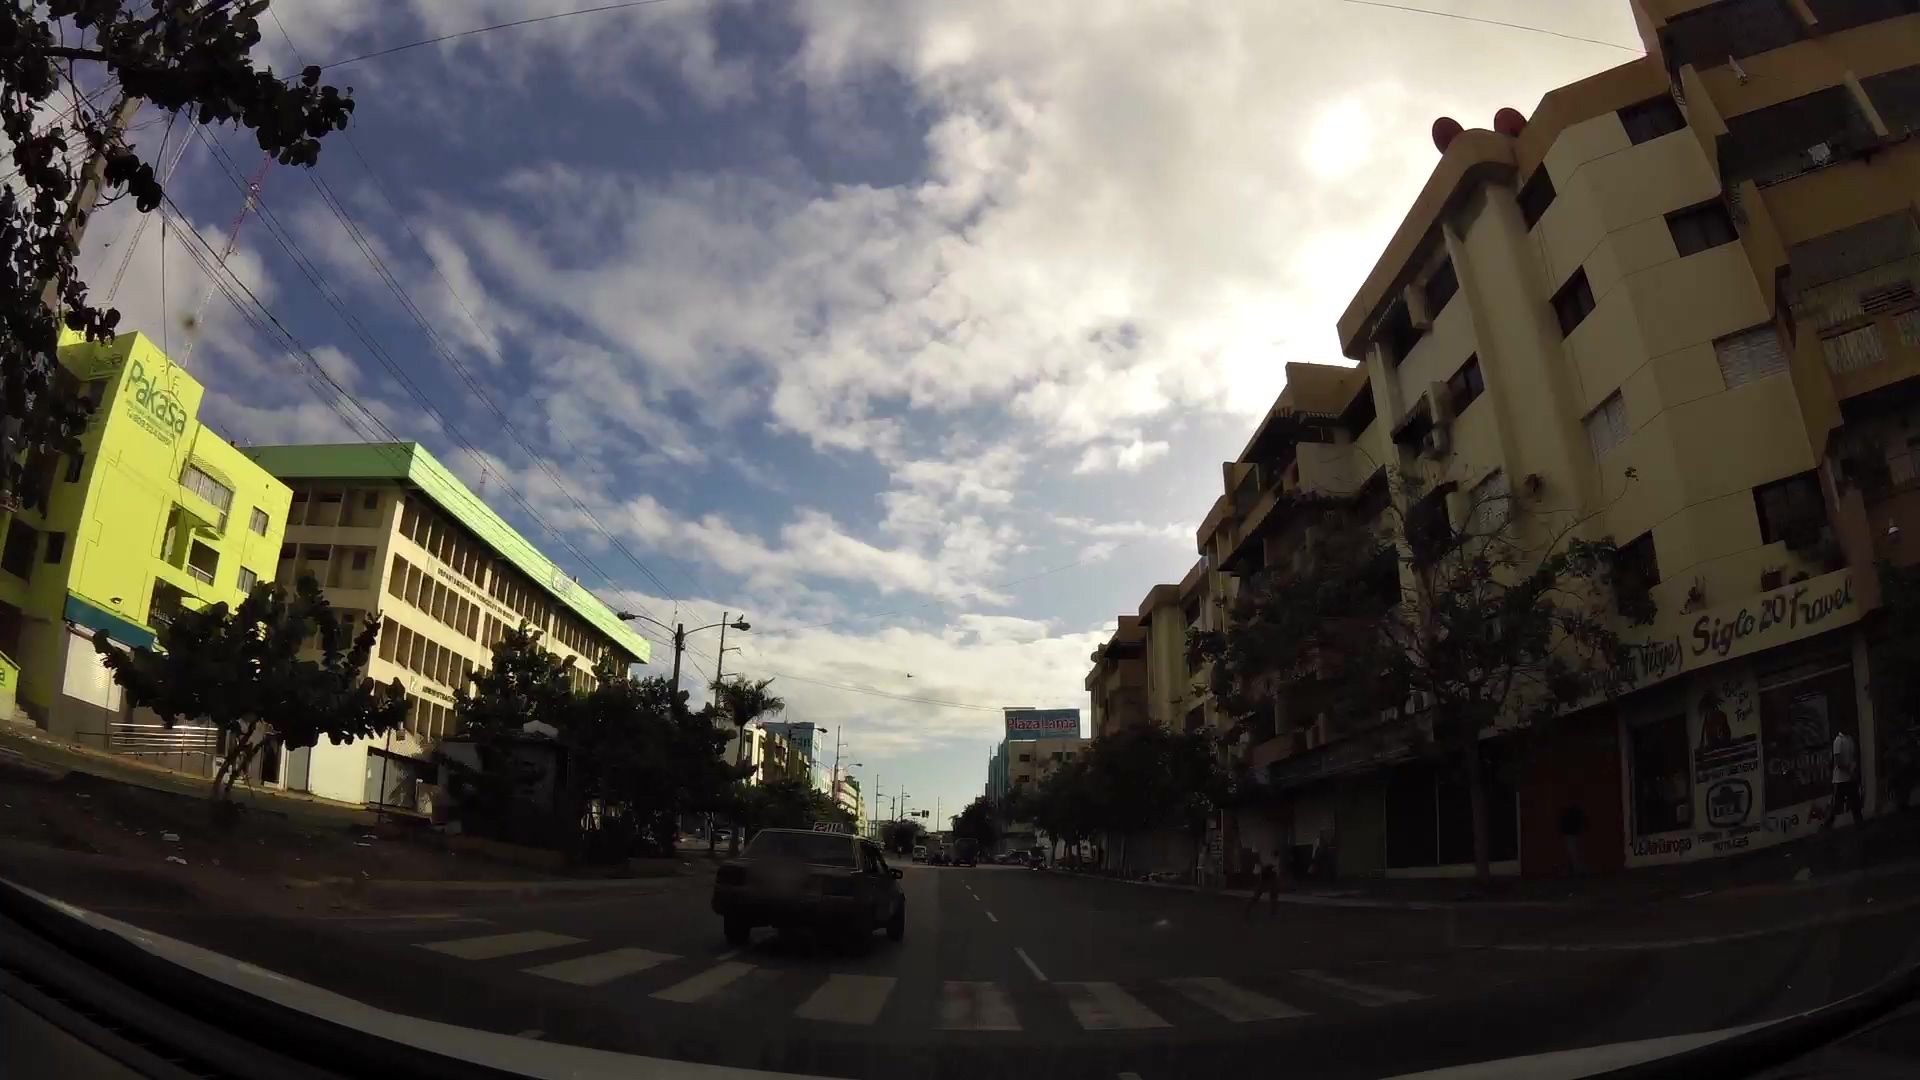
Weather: clear
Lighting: day
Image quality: good
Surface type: driving surface
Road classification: secondary
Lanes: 3
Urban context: urban centre
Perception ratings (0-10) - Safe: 2.08, Lively: 9.8, Beautiful: 4.86, Boring: 1.01, Depressing: 1.95, Wealthy: 5.81